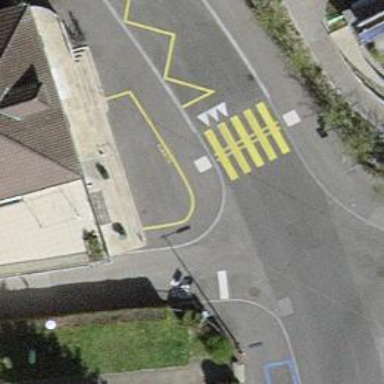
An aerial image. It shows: Uncontrolled zebra crossing with notable zebra markings.